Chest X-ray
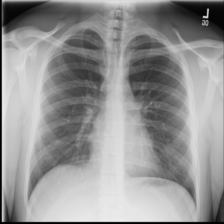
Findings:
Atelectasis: negative
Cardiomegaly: negative
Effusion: negative
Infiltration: negative
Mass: negative
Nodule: negative
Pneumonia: negative
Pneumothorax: negative
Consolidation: negative
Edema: negative
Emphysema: negative
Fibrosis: negative
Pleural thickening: negative
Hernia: negative